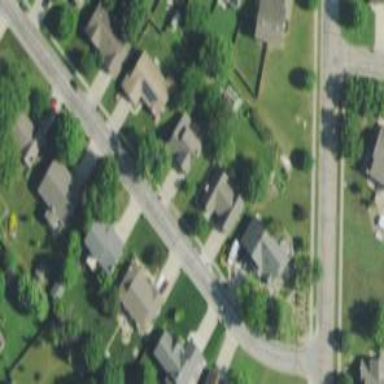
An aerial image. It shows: This residential area consists of single-family homes.